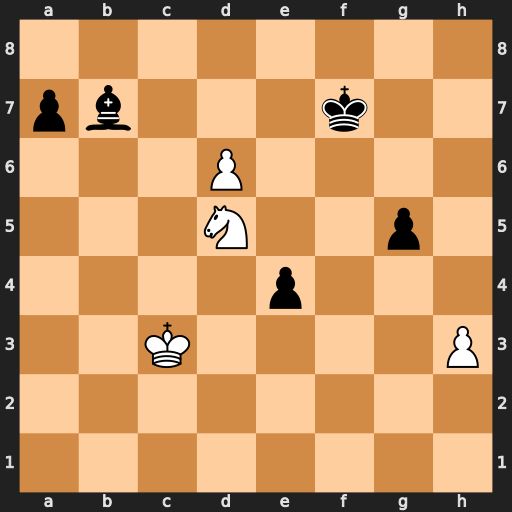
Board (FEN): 8/pb3k2/3P4/3N2p1/4p3/2K4P/8/8
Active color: w
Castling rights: -
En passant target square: -
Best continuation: d7 Bxd5 d8=Q